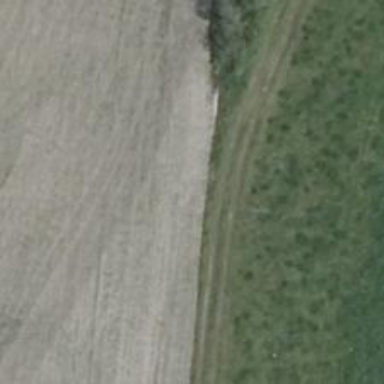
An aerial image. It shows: Grass track with grade3 tracktype.